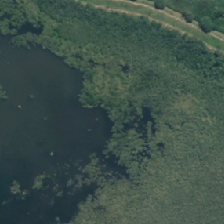
Land cover: lake_pond